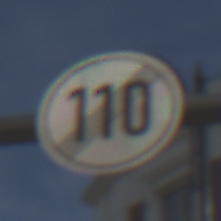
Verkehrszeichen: EndeGeschwindigkeit110
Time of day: MorningAfternoon
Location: Outdoor (Urban)
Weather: PartlyCloudy
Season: NotSpecified
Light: Natural